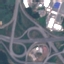
Label: Highway